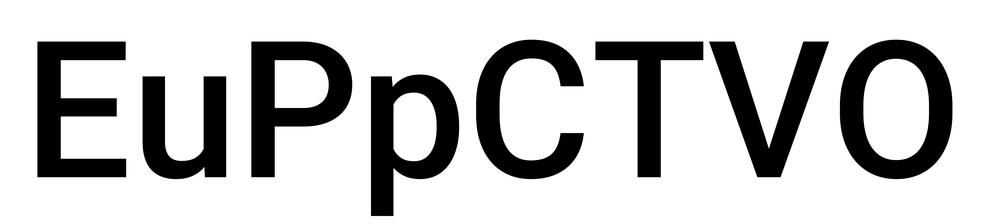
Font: Roboto_Medium